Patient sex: M
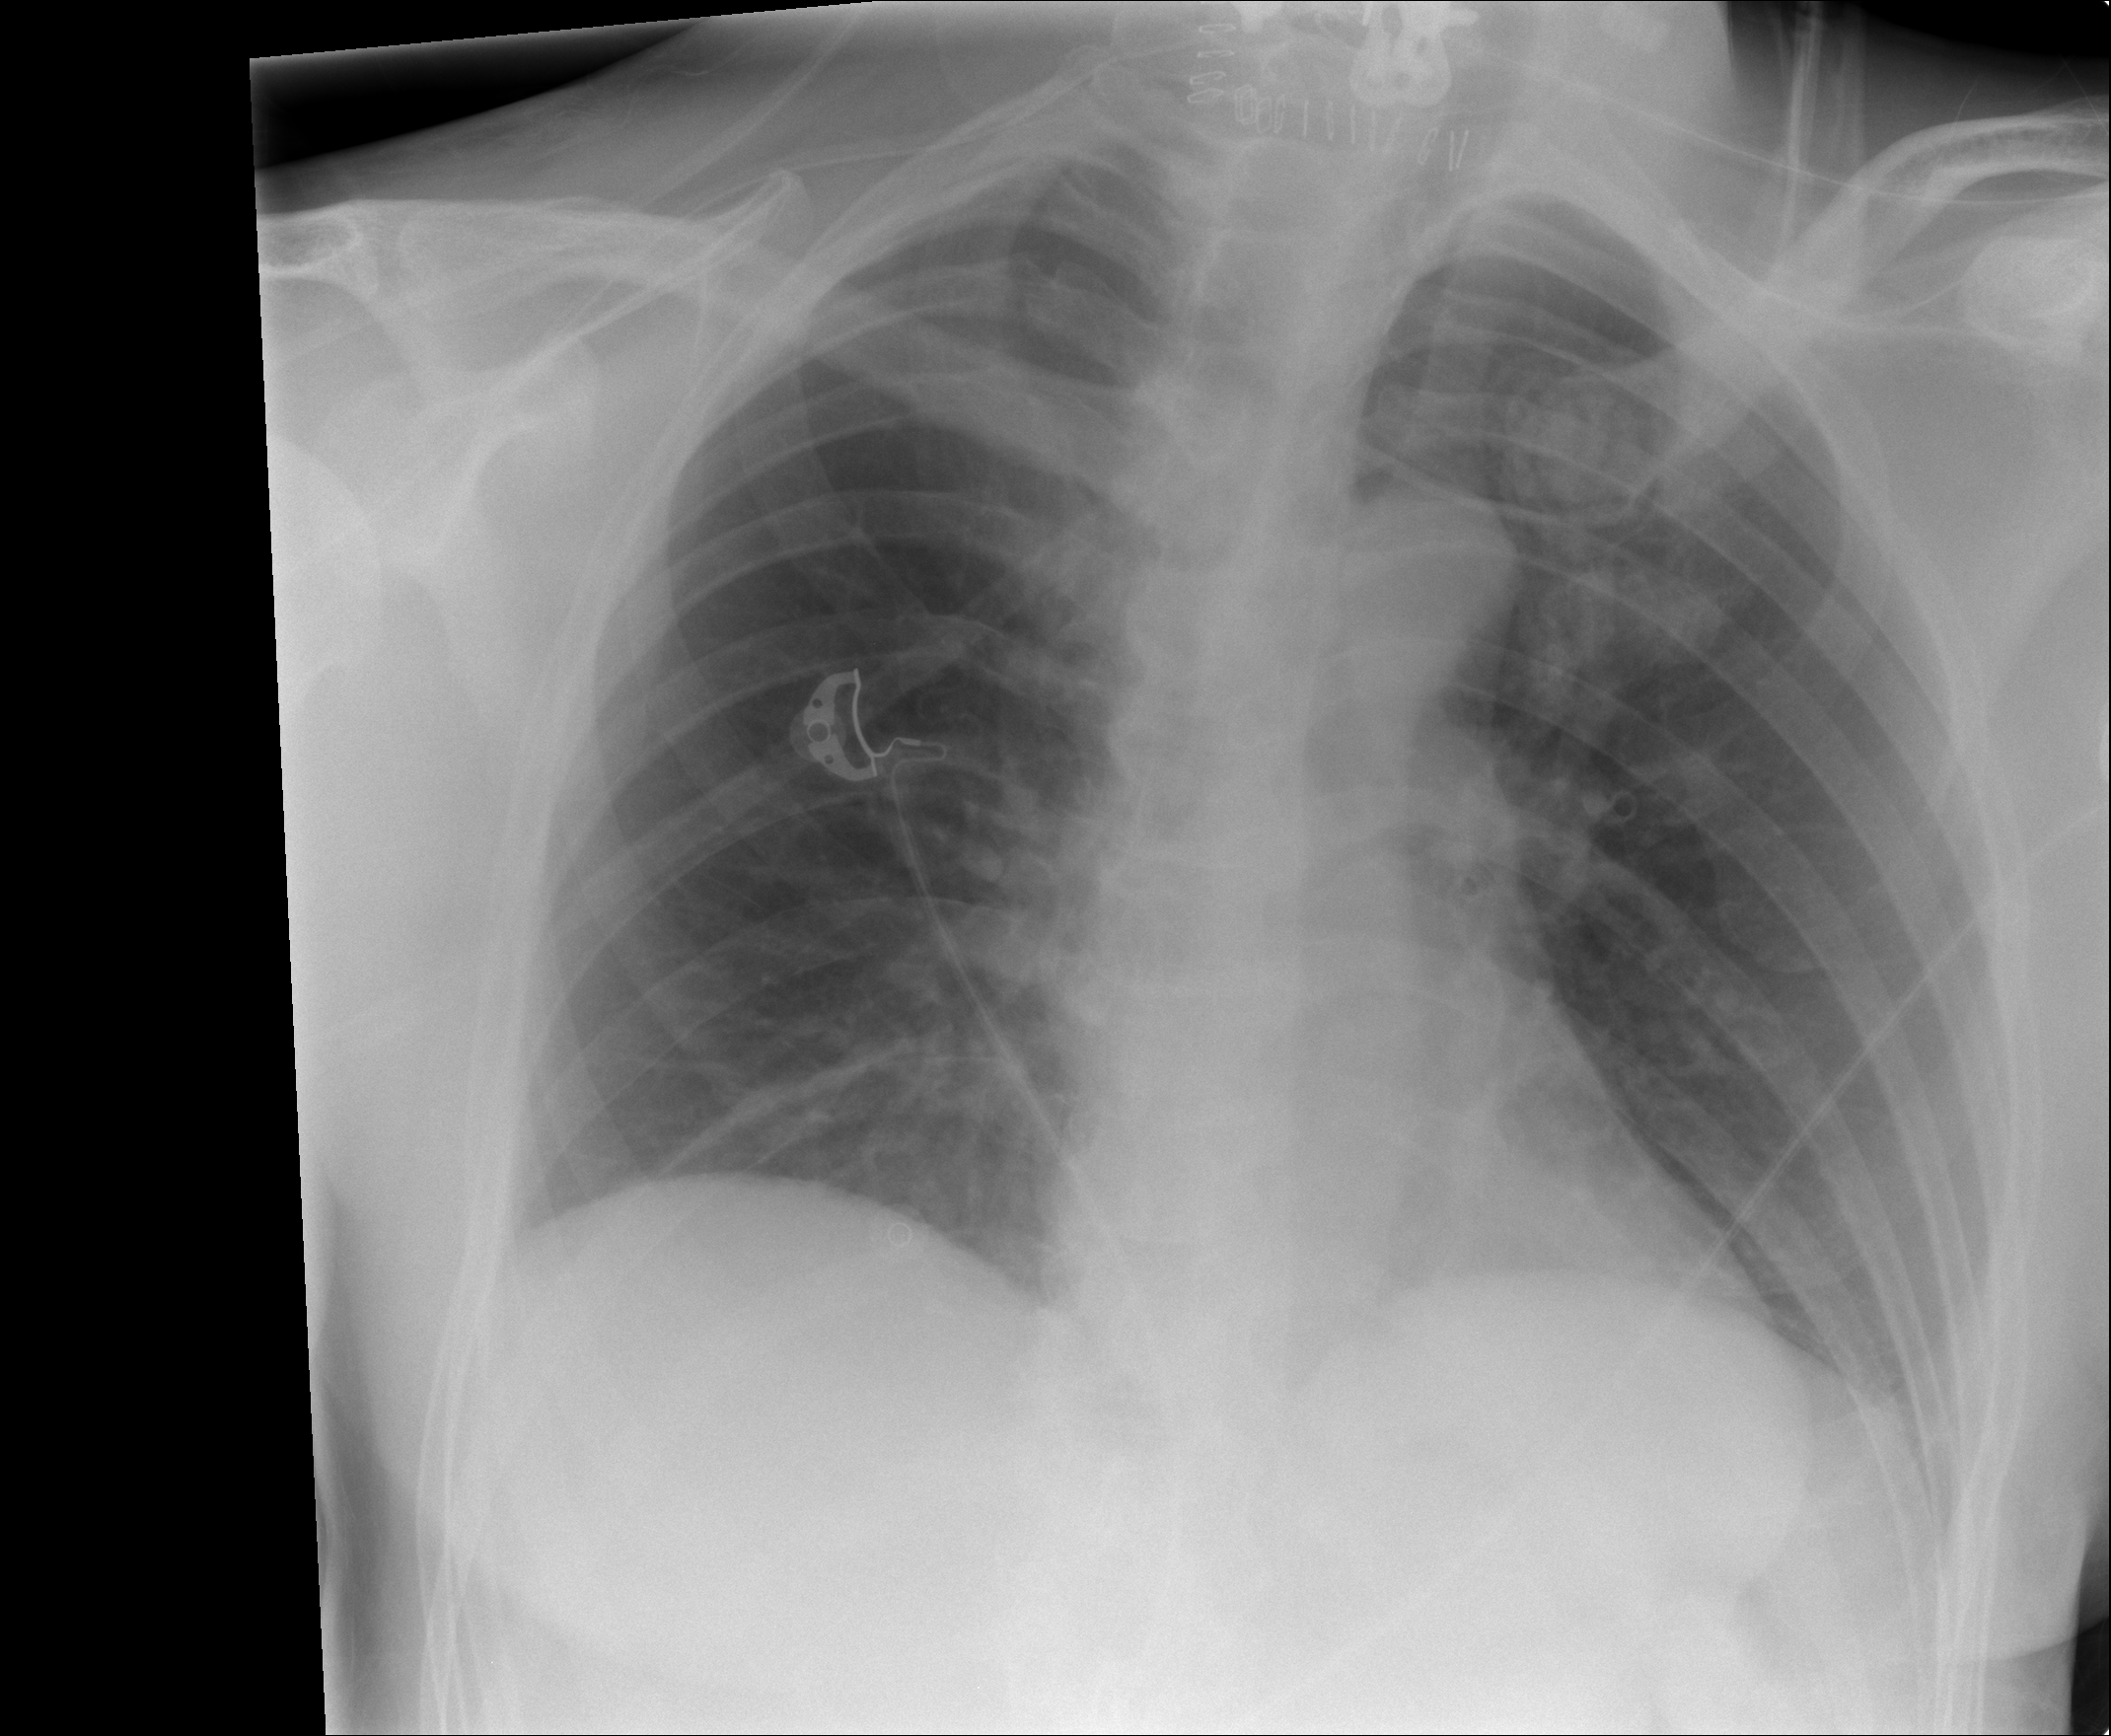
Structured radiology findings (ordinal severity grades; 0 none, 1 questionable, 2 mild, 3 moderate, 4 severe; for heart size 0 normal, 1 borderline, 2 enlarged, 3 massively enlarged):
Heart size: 0
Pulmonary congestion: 0
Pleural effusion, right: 0
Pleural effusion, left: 1
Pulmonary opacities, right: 0
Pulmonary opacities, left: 0
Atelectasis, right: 0
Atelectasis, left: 0